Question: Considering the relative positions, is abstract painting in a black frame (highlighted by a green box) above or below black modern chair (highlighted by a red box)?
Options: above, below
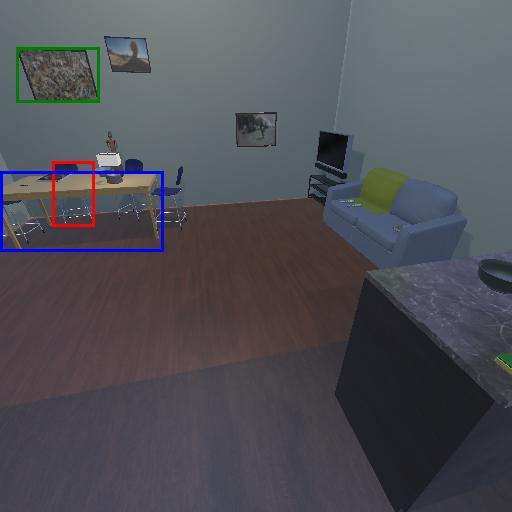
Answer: above